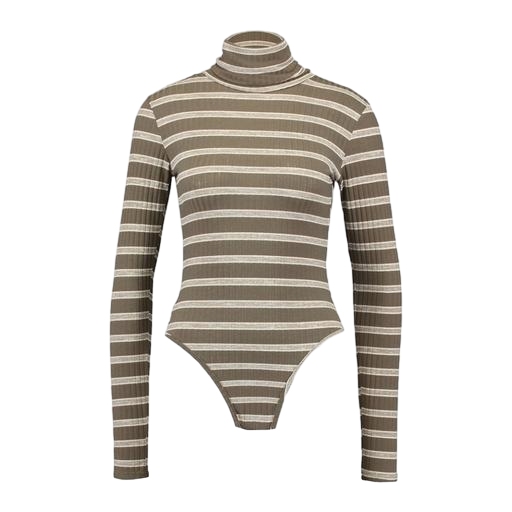
striped tight fitting tee, high-neck ribbed-jersey t-shirt, multicolor bodysuit, white background